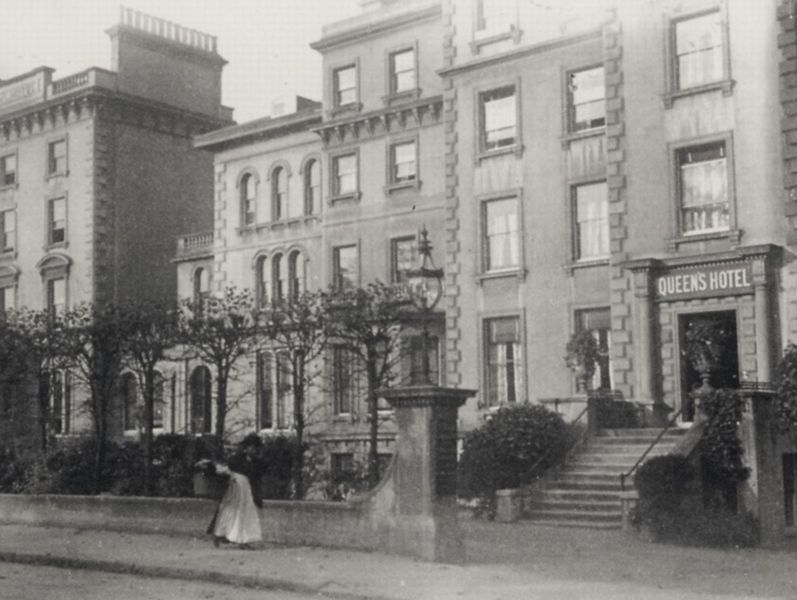
Titel: Queen's Hotel in Upper Norwood, die letzte Bleibe Emile Zolas vor seiner Rückkehr nach Frankreich
Künstler: Francois Emile Zola
Schlagwörter: baum, himmel, mann, weiß, bäume, menschen, stadt, fenster, frau, hut, kleid, lampe, laterne, pfeiler, schwarz, strasse, säulen, tür, gebäude, haus, zaun, leute, architektur, mensch, stein, häuser, busch, büsche, figur, personen, england, kamin, schornstein, garten, fassade, nachmittag, dächer, mauer, allee, hecke, amerika, promenade, treppe, hotel, jugendstil, vorhänge, korb, aufgang, geländer, stufen, tor, pfosten, foto, fotografie, photographie, rechtecke, bögen, eingang, schild, bürgersteig, gehsteig, scheiben, scheibe, gehweg, schwarzweiß, trottoir, photo, fries, portal, gesims, fensterscheibe, portikus, historismus, geschosse, usa, spalier, häuserzeile, rundbogenfenster, segmentgiebel, baluster, stiege, new york, spazieren gehen, gaslatene, ney york, queens, queens hotel, rauchfang, queen's hotel, vtreppe, rauchfänge, queen's